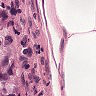
Metastatic tissue present: yes